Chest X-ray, PA view. Patient: 66 years old, sex M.
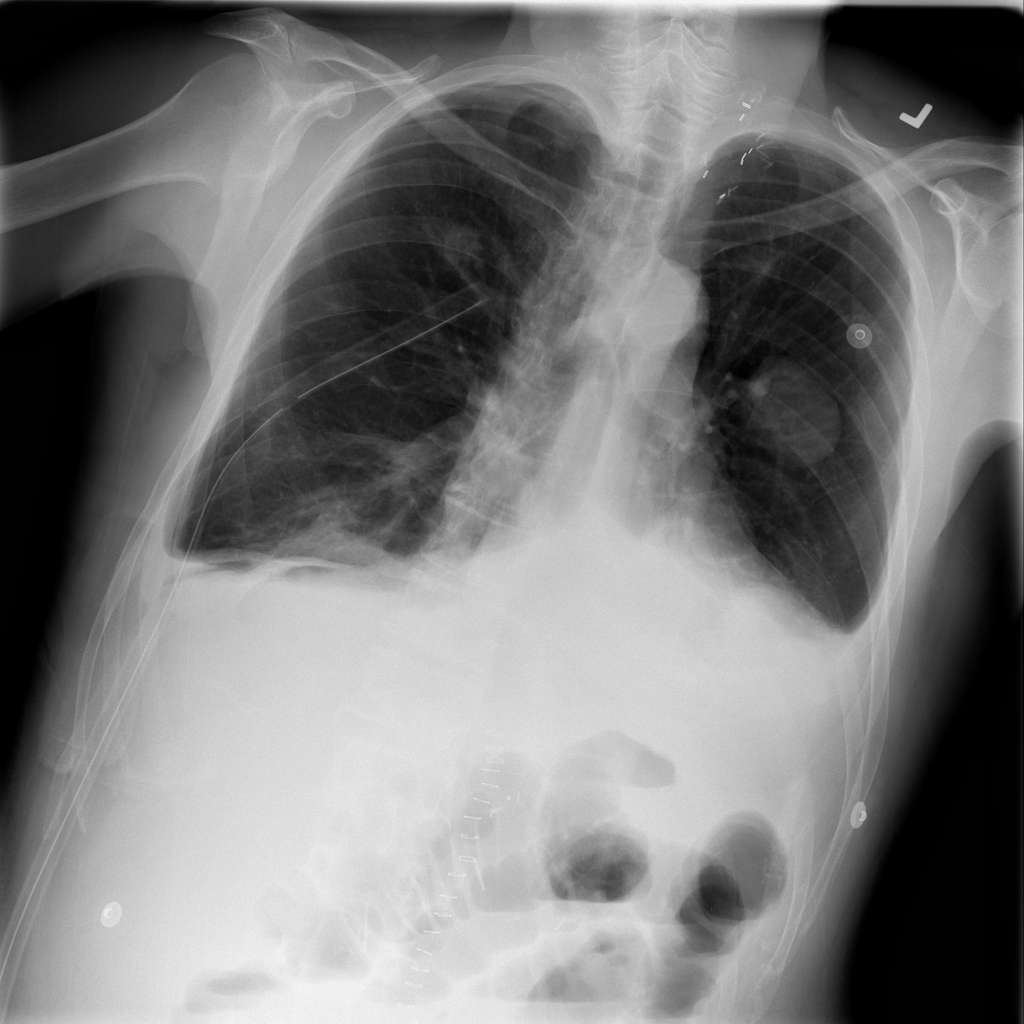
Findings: Atelectasis, Effusion, Mass